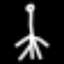
Label: The Eiffel Tower